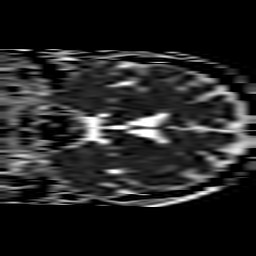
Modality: ADC
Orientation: coronal
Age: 60
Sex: male
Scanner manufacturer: philips
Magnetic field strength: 3 T
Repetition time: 3.334 s
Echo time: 0.076 s